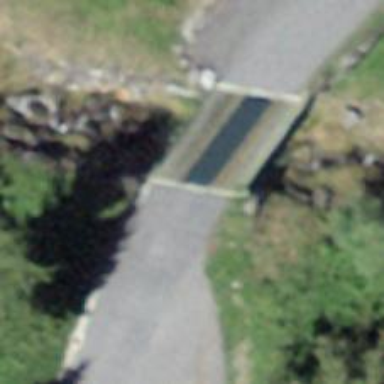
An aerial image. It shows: Unclassified road on bridge.